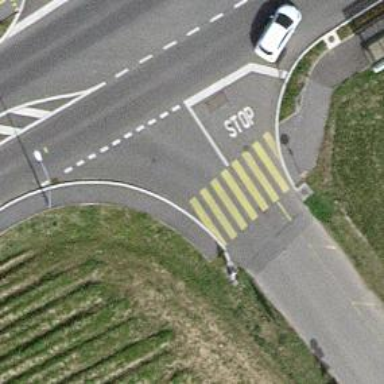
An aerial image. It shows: Uncontrolled crossing on the road.